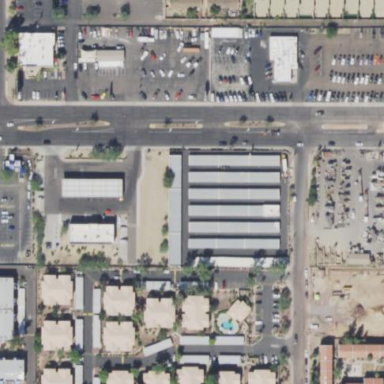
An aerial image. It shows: Storage rental shop.